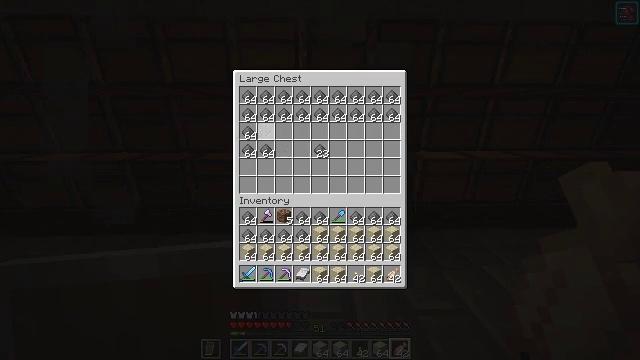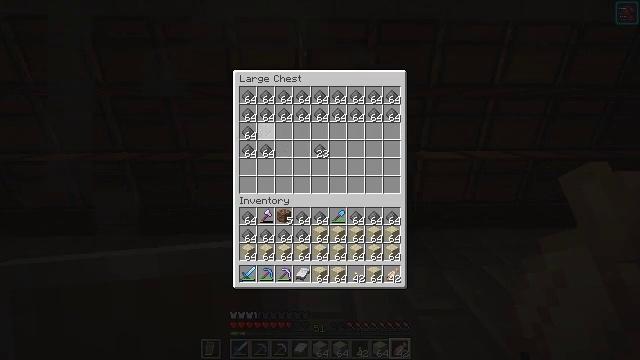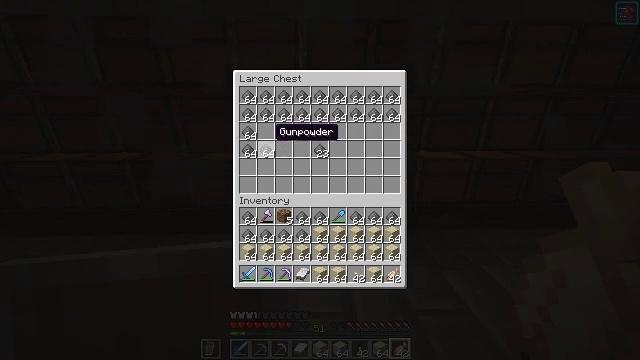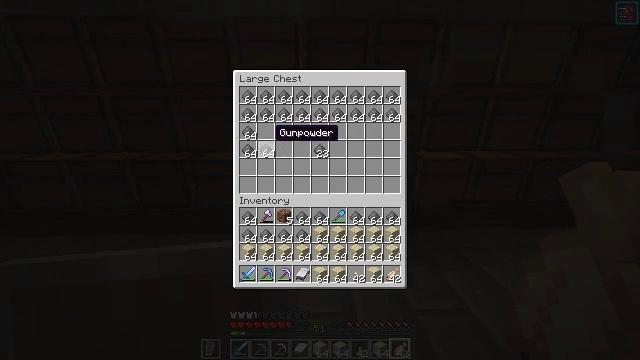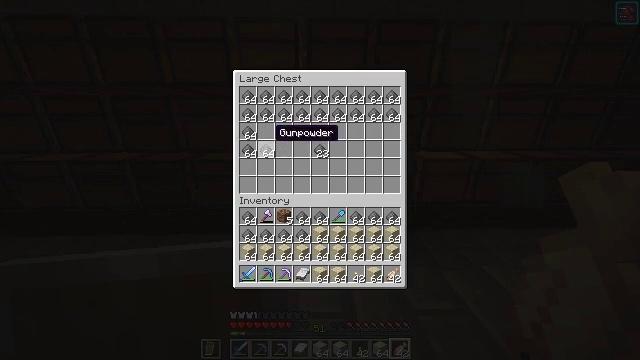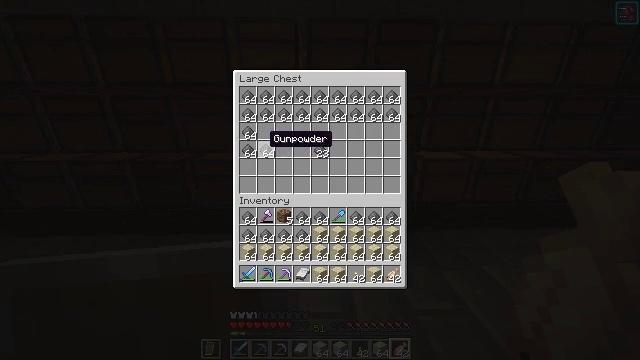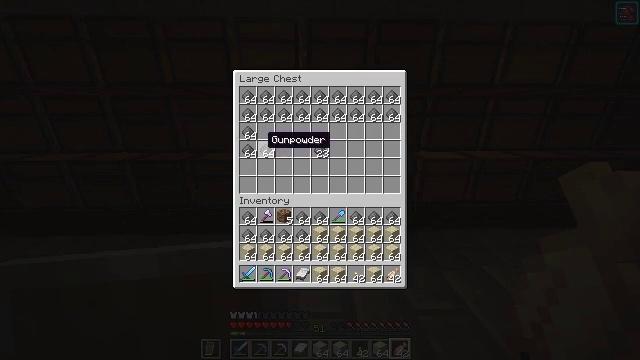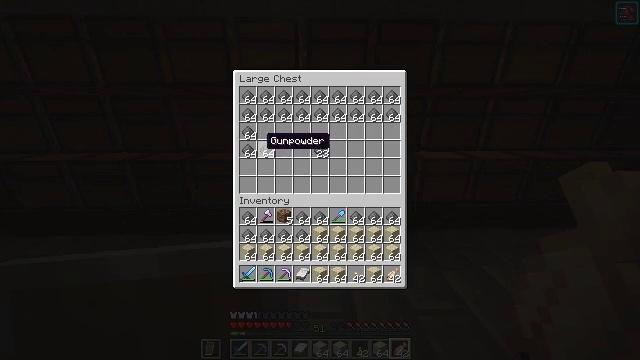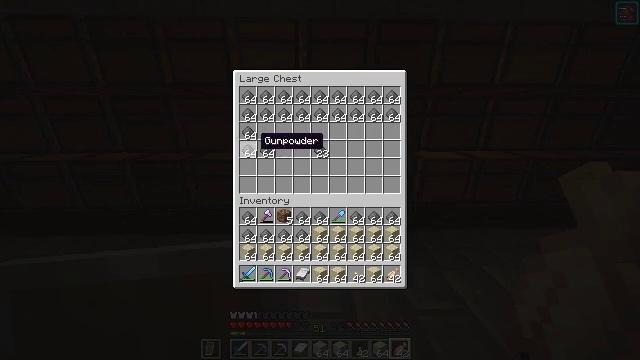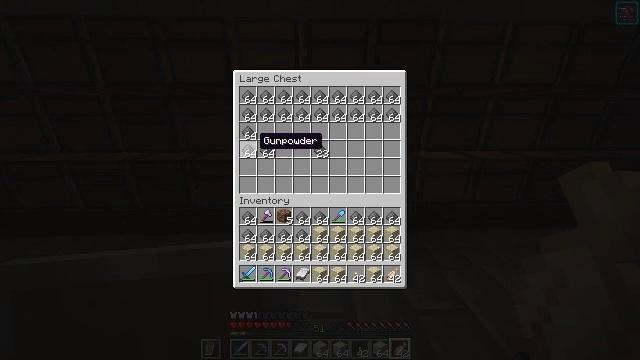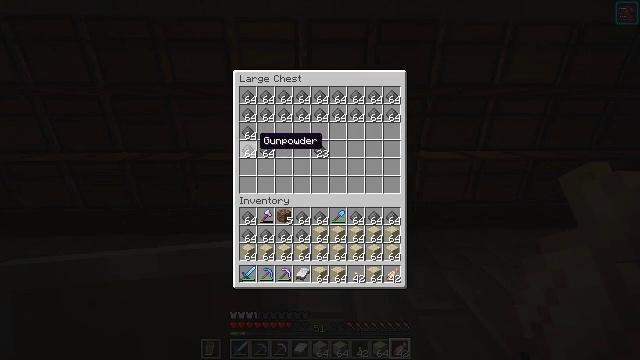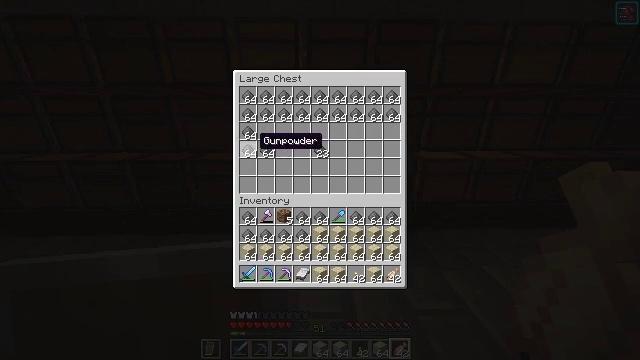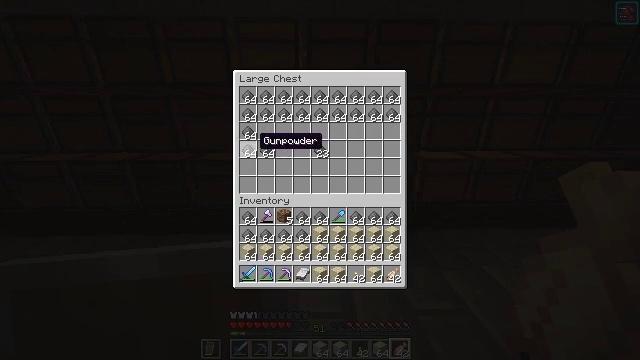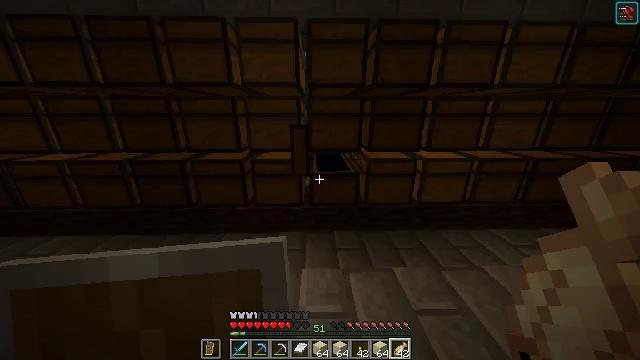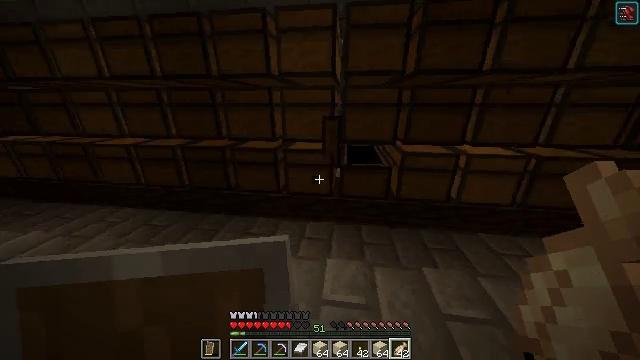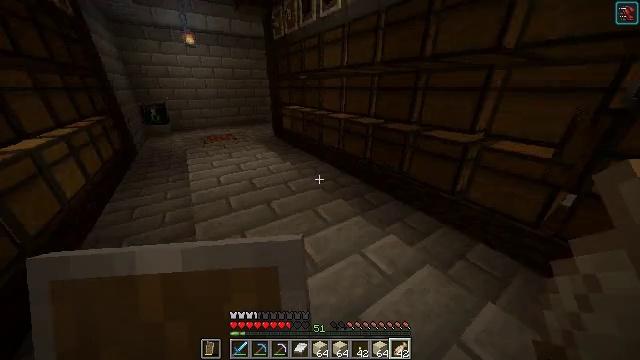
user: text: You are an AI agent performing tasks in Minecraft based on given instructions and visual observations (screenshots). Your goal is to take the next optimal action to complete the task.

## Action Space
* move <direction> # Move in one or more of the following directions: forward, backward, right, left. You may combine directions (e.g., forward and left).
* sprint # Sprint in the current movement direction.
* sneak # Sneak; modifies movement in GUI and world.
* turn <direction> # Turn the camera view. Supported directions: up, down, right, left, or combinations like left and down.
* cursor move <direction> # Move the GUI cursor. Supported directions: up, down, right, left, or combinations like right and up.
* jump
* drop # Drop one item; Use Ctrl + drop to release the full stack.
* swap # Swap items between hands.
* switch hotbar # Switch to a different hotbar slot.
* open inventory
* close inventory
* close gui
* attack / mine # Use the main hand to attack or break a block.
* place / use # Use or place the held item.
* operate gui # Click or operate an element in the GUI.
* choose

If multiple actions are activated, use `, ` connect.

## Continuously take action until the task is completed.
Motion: motion action
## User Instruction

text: Open a crafting table and craft the TNT.
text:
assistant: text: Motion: sneak, choose
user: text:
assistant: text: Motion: sneak
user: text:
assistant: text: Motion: sneak
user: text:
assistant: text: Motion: sneak, choose
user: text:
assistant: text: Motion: sneak
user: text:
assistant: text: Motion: sneak, choose
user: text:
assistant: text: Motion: sneak, choose
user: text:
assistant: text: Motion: sneak, choose
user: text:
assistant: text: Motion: sneak
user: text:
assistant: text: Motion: sneak
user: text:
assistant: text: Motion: sneak
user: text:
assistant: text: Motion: sneak
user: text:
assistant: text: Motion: sneak
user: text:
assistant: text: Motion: turn left and down, close gui
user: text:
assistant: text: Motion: turn left and down
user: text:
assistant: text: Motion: turn left
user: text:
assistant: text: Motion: move forward
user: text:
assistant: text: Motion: move forward
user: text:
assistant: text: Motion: no_op
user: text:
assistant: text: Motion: move forward
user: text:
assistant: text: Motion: move forward, turn up
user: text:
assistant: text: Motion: move forward, turn left and up
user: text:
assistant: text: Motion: move forward
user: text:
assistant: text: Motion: move forward
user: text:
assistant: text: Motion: move forward, turn down
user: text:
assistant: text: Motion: move forward, turn left
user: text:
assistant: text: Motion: move forward, turn down
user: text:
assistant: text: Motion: move forward, turn down
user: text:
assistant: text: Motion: move forward, turn left and down
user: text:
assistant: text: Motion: move forward, turn left and down